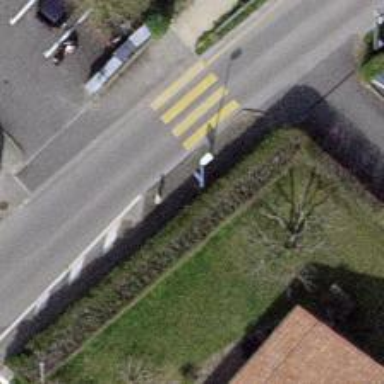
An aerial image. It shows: Kerb barrier.